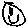
Label: smiley face